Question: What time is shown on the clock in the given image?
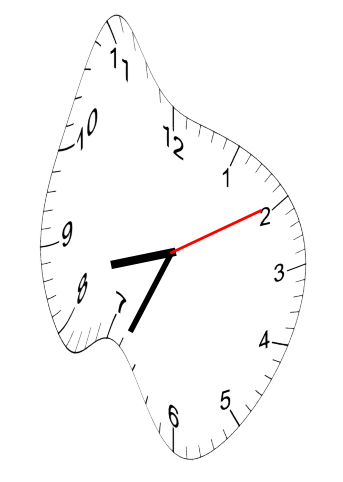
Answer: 08:34:10